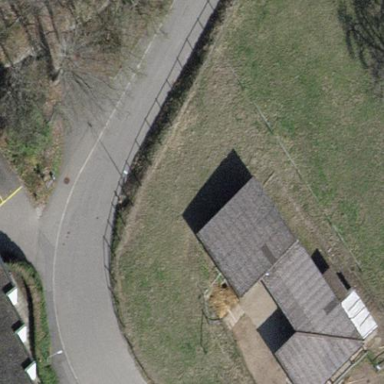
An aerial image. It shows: Farm auxiliary building.